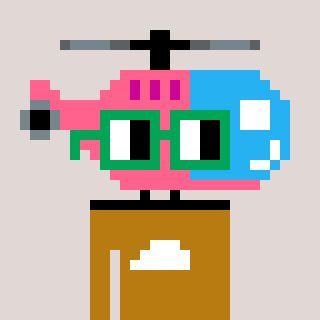
a pixel art character with square green glasses, a helicopter-shaped head and a gold-colored body on a warm background